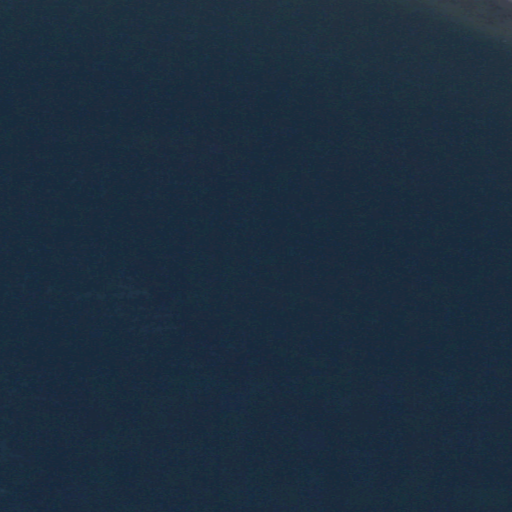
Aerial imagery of bar in Washington named Ough Reef containing open water and herbaceous wetlands